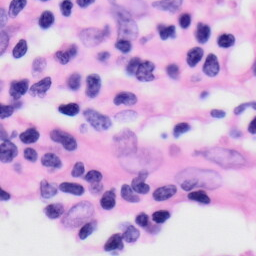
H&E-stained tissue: Skin